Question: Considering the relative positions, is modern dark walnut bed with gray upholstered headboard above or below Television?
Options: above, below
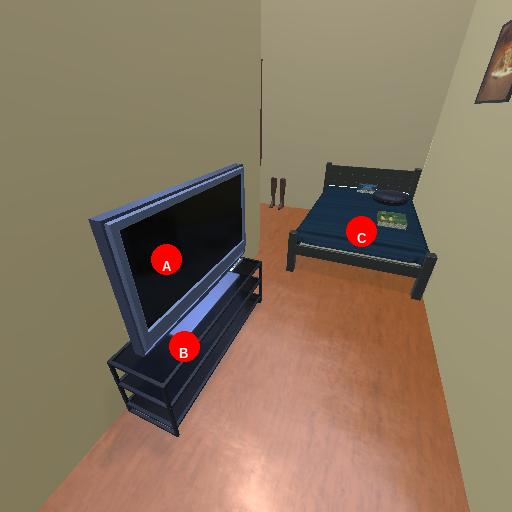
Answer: above